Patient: sex M, age 66
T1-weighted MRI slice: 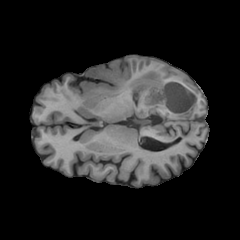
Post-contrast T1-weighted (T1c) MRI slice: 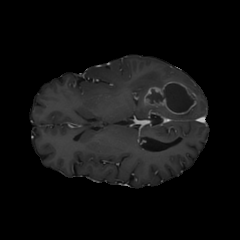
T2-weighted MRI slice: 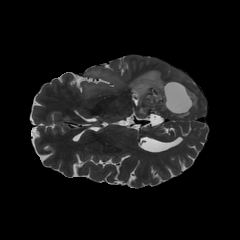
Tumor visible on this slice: yes
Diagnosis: Glioblastoma, IDH-wildtype
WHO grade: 4